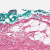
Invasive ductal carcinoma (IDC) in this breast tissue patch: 0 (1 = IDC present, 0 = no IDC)